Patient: sex M, age 47
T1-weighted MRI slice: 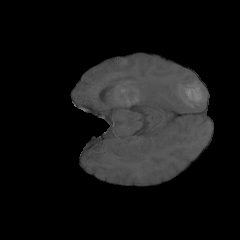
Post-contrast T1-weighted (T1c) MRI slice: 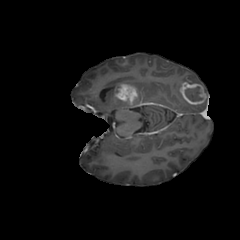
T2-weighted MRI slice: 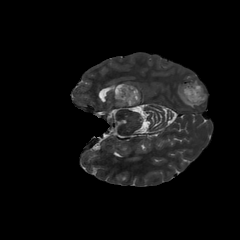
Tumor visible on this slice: yes
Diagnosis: Glioblastoma, IDH-wildtype
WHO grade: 4